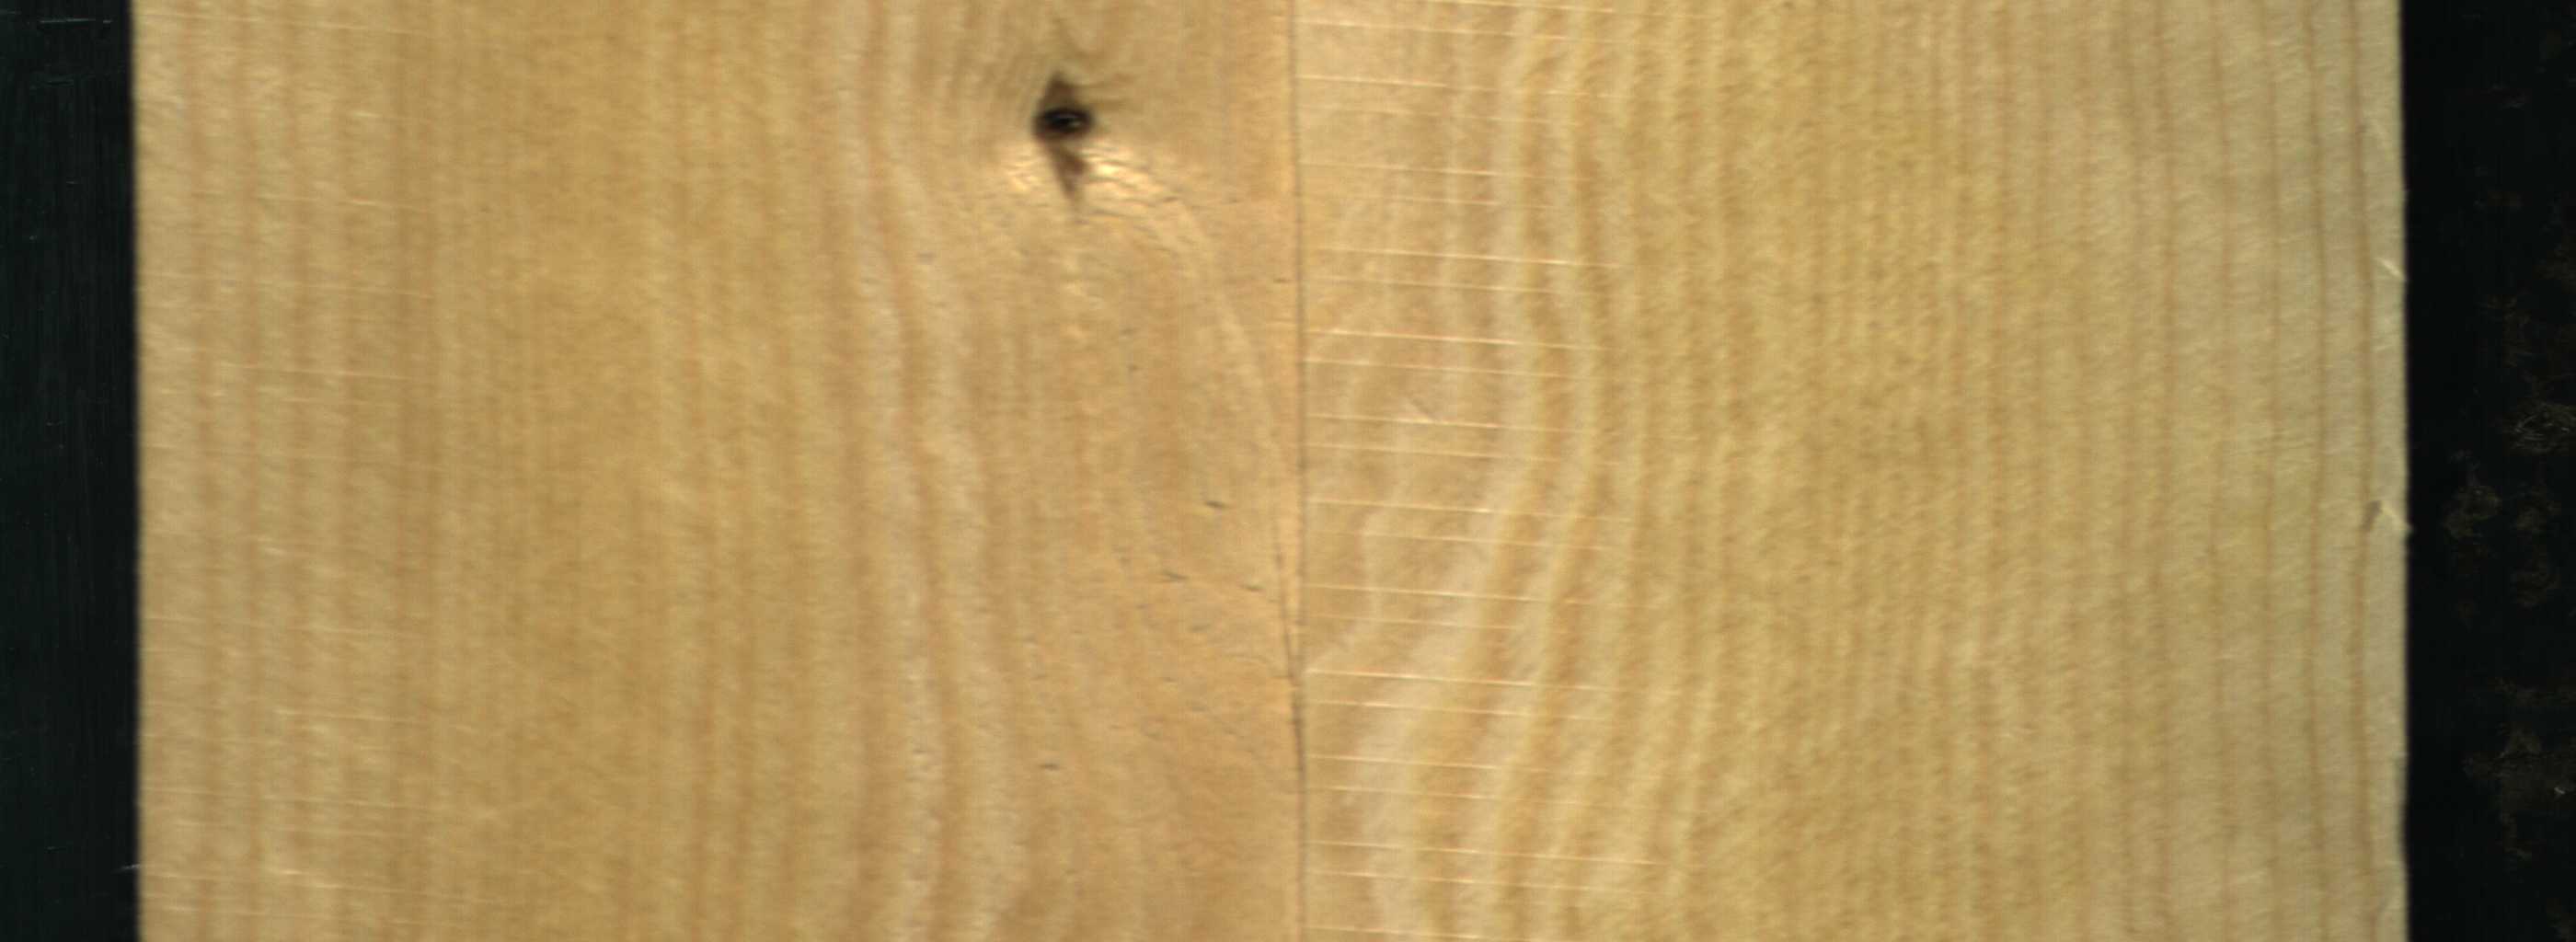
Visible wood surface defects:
Dead_Knot